Field crop: maize
Growth stage: 2
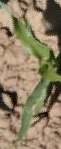
Species: maize